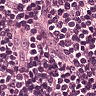
Metastatic tissue present: no